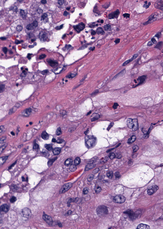
Tumor epithelial tissue: yes
Tumor-associated stroma tissue: yes
Normal tissue: no